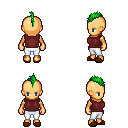
a pixel art fantasy rpg character, female body template, human, tanned skin, maroon sleeveless shirt, white pants, green mohawk hairstyle, brown slippers, four views (front, back, left, right), 2x2 character sprite sheet, small pixel art, hard edges, no anti-aliasing